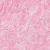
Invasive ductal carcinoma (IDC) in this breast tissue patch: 0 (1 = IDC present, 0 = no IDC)